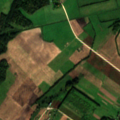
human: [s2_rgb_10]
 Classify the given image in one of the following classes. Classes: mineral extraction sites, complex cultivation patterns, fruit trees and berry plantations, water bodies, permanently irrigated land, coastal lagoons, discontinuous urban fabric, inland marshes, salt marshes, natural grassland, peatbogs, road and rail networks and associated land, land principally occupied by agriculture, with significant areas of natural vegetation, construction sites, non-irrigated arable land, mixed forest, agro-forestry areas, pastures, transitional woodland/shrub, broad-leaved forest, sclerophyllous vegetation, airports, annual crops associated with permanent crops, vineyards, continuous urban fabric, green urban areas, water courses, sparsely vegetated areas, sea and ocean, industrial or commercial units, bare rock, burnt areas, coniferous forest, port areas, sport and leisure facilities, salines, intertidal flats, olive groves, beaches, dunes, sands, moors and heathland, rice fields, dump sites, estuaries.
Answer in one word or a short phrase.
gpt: discontinuous urban fabric, non-irrigated arable land, pastures, complex cultivation patterns, broad-leaved forest